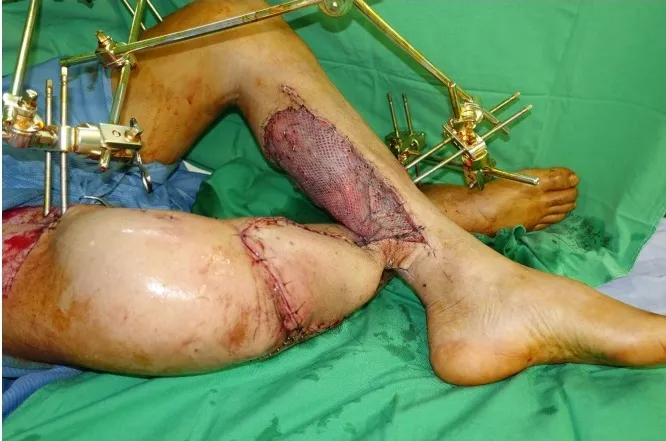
Donor site covered with split thickness skin graft.
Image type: medical_photograph (other_medical_photograph)